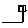
Label: square